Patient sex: M
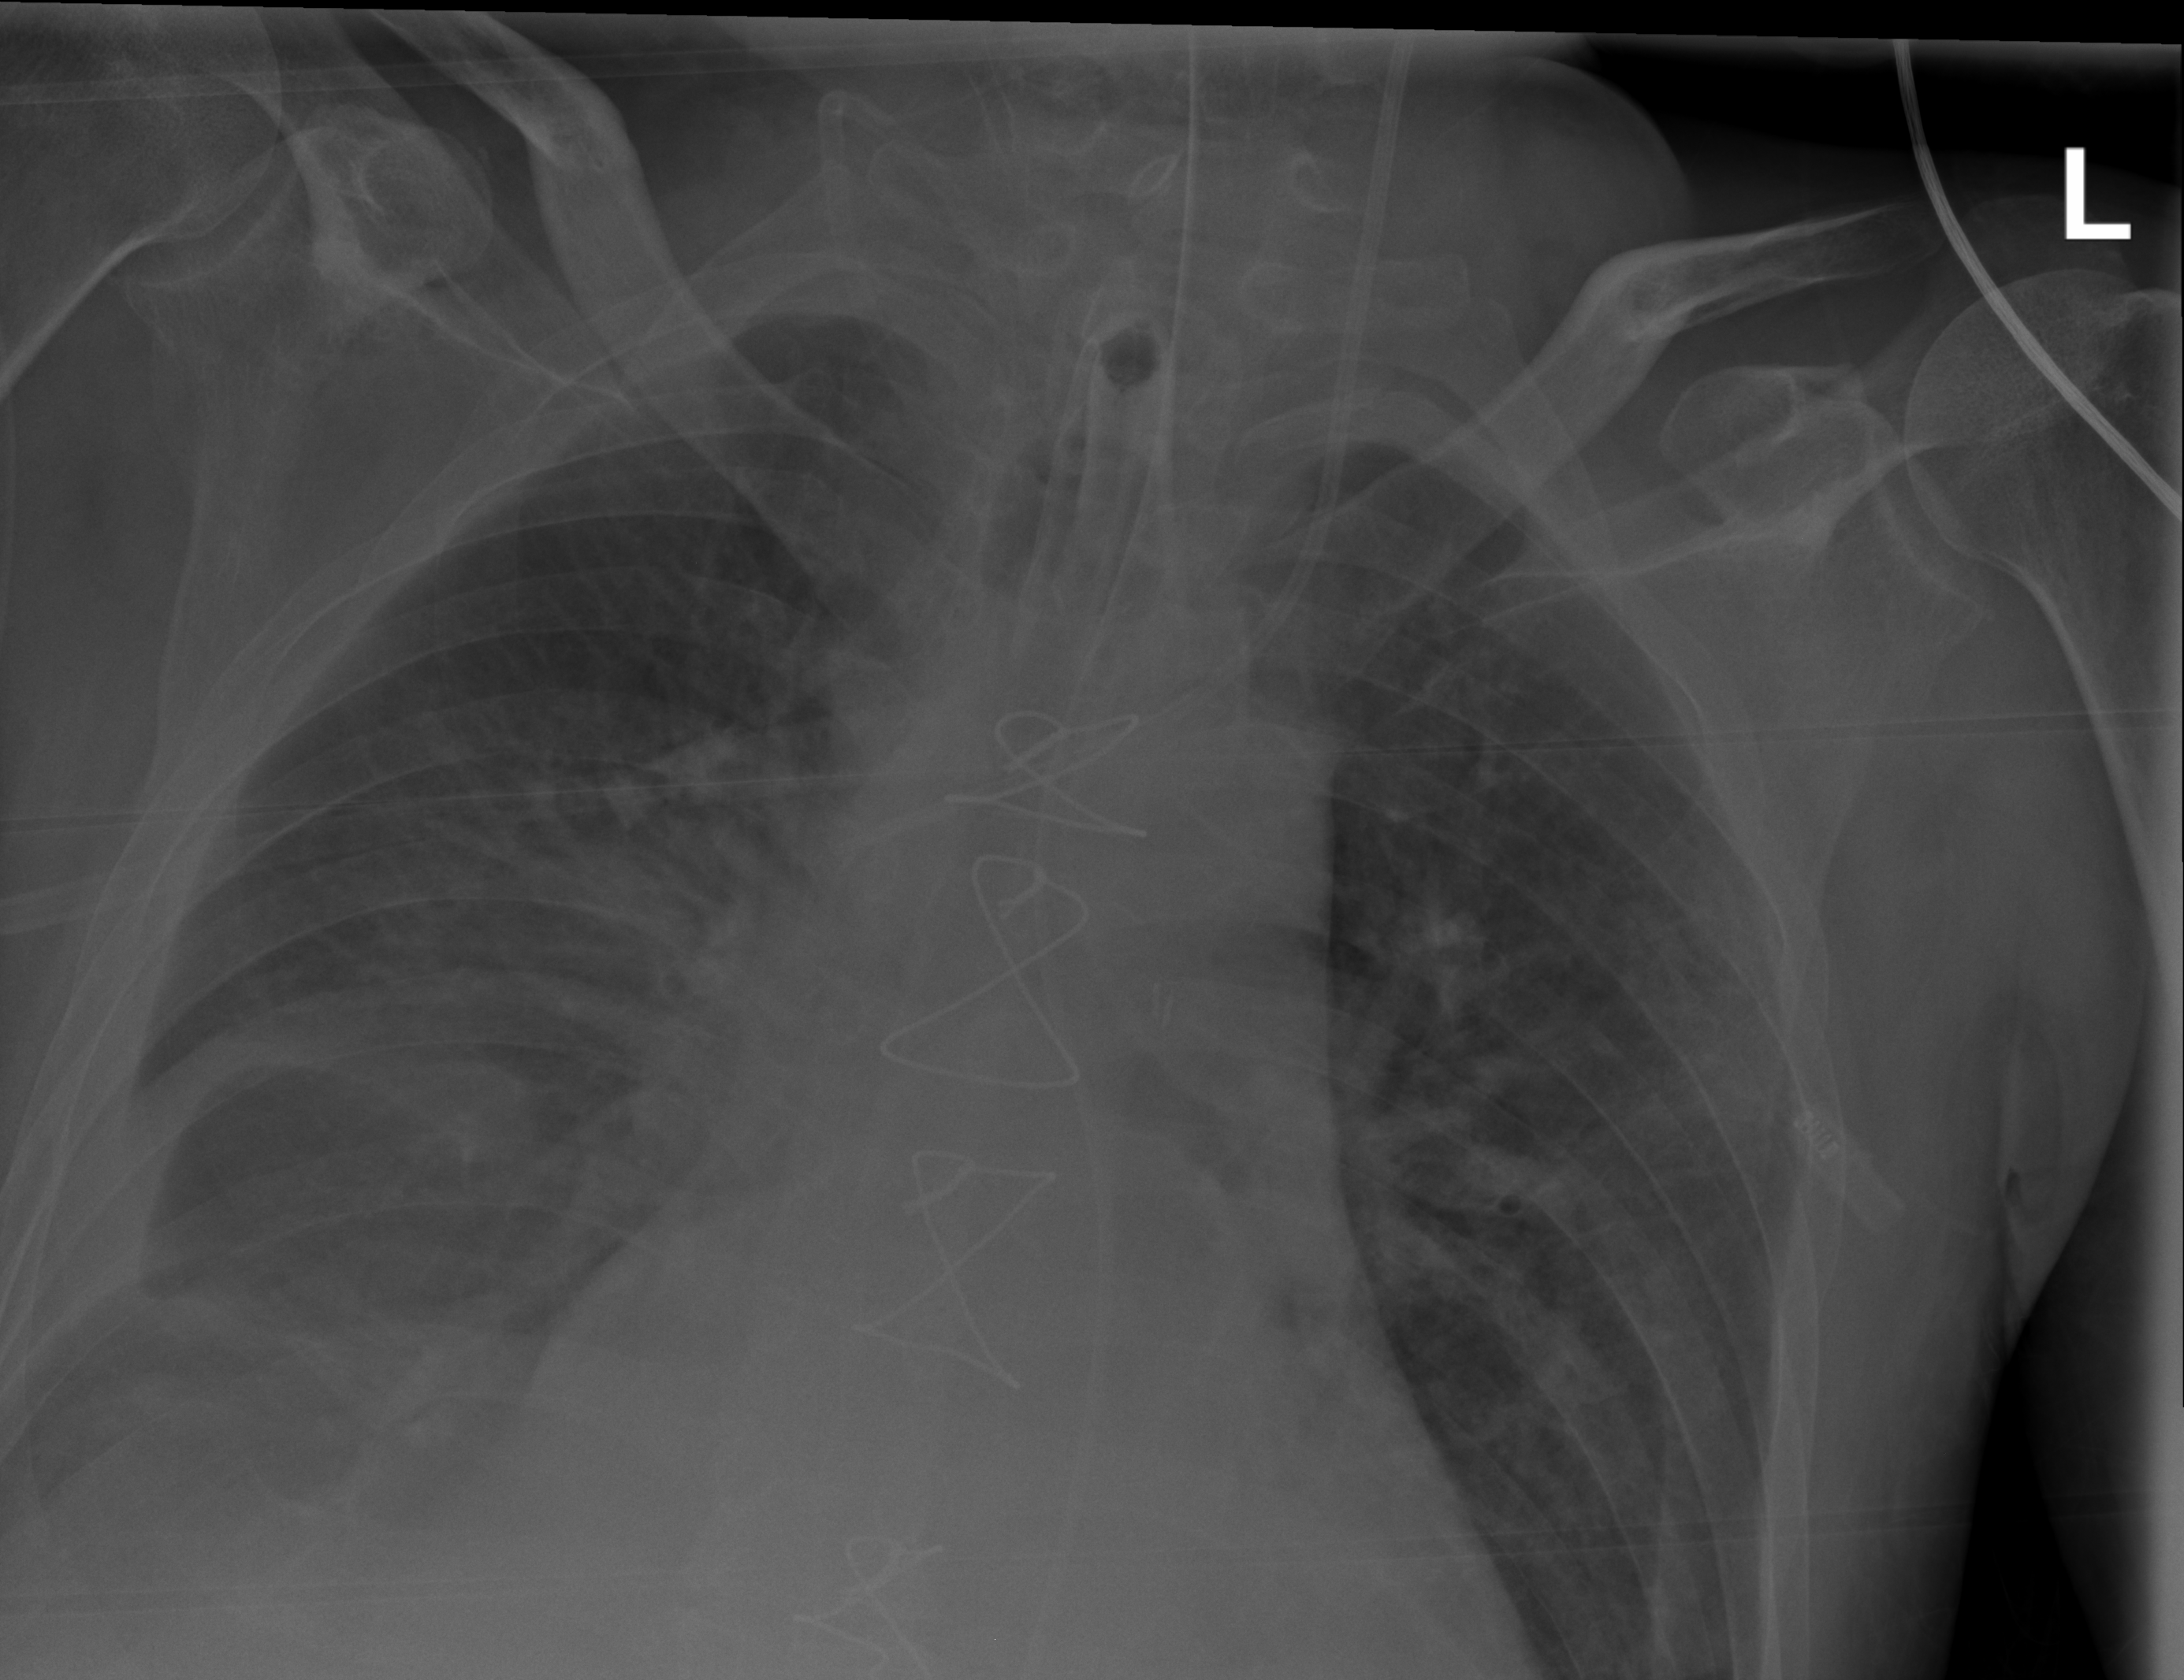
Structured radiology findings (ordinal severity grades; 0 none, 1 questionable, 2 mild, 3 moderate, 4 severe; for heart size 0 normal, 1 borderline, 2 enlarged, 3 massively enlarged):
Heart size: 1
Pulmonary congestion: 2
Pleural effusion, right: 3
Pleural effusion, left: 0
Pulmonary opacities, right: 2
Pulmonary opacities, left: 0
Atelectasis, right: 3
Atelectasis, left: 2